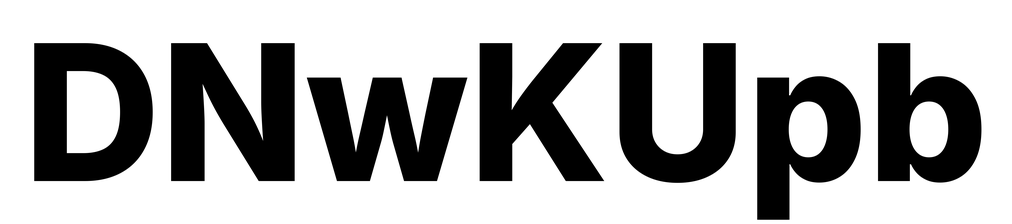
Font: Inter_ExtraBold